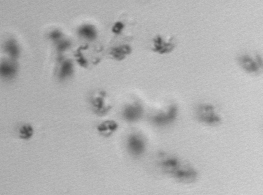
Label: Phaeocystis